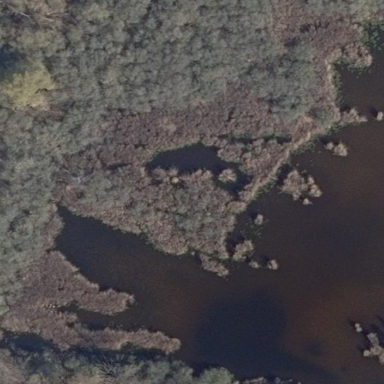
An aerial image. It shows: Wetland area dominated by reedbeds.